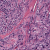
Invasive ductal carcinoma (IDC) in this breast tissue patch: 1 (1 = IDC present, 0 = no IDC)